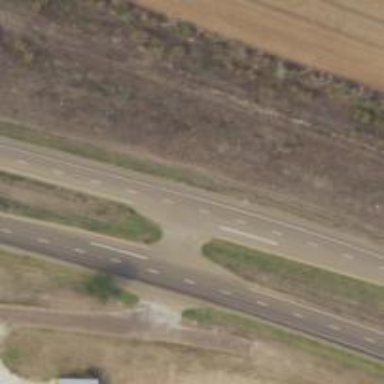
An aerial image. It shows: Primary link highway with asphalt surface.